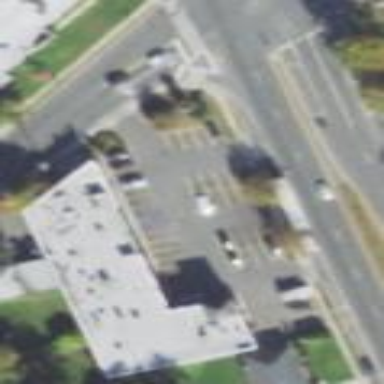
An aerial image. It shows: Retail area.